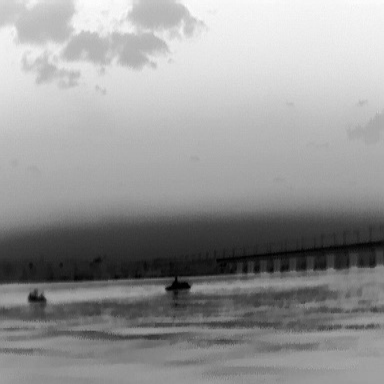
There are two objects shown in the infrared image, including a canoe, and a warship.